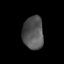
Tissue: prostate
Cell type: Myeloid cells
Senescence score: 0.3548
Nuclear area (px): 674
Mean DAPI intensity: 83.206